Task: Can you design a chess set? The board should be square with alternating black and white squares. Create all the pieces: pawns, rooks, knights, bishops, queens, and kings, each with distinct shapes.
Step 2753:
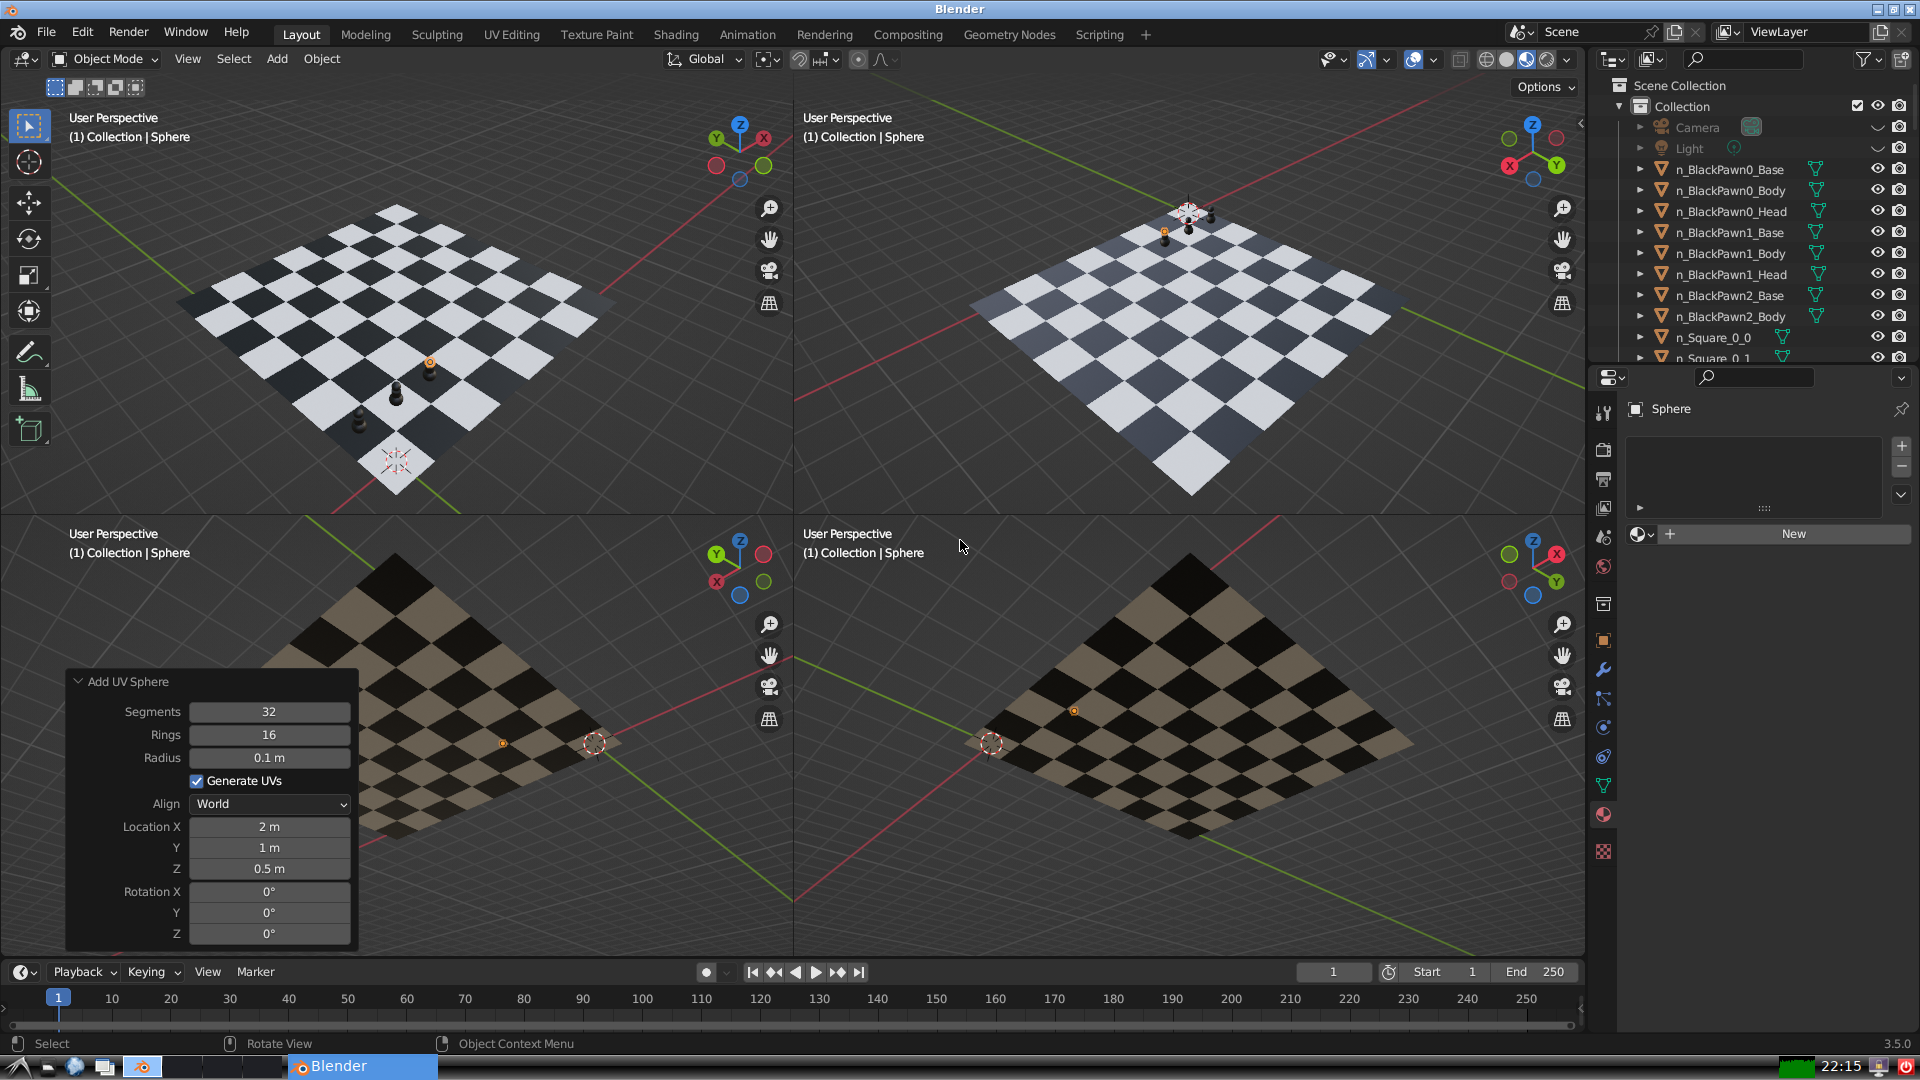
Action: {"key_press": ['Ctrl, Home']}